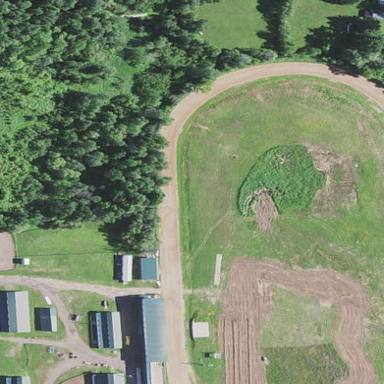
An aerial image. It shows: Dirt raceway for motor sports.